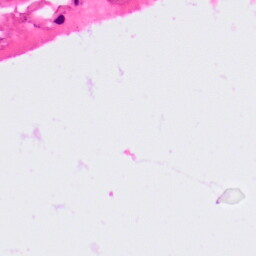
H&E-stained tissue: Lung